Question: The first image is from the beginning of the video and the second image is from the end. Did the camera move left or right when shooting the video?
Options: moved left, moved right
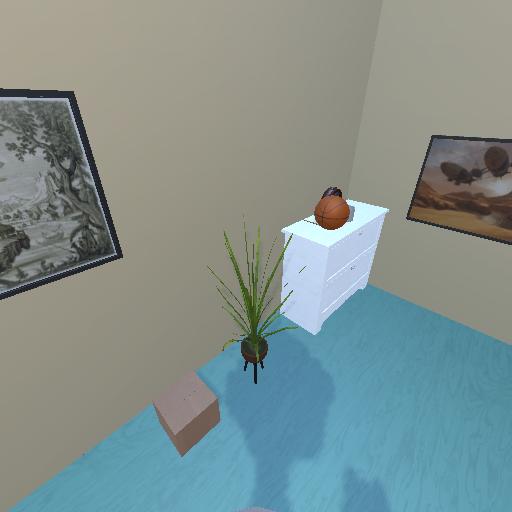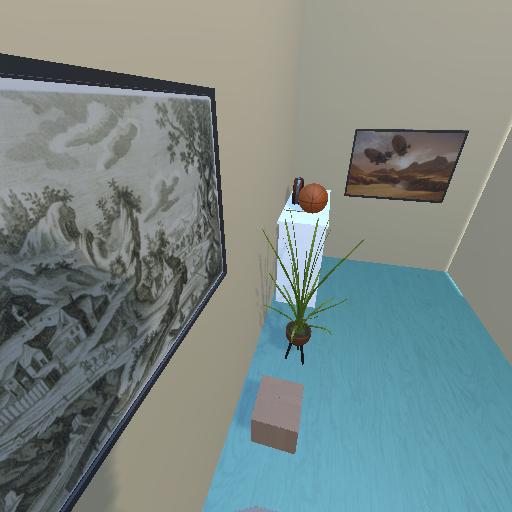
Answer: moved left